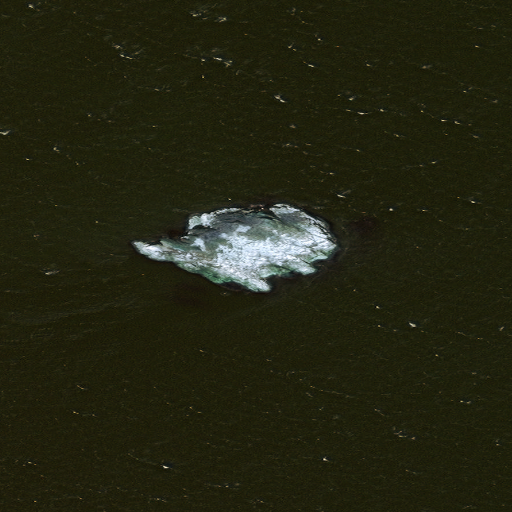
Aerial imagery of bar in Alaska named Split Rock containing only unknown